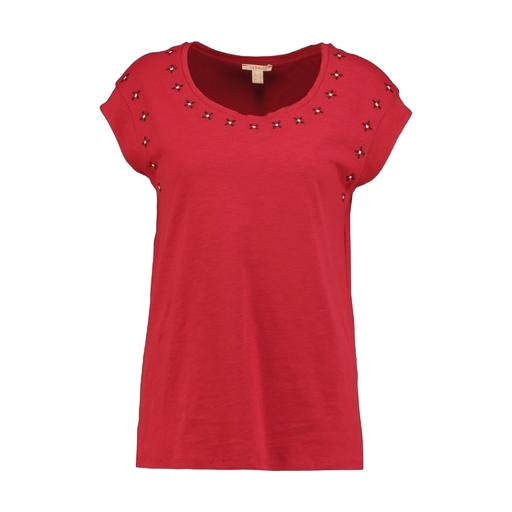
red plus size printed t-shirt only macy, red embellished t-shirt, red printed t-shirt only macy, white background